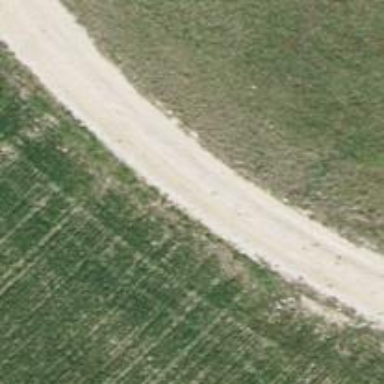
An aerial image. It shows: Track with compacted grade 2 surface.